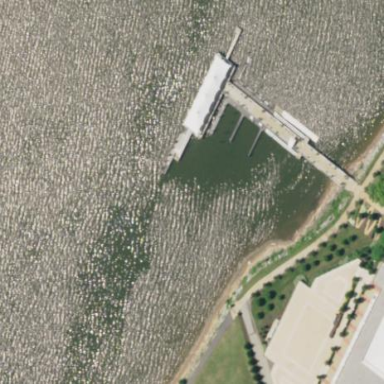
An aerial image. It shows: Man-made pier.